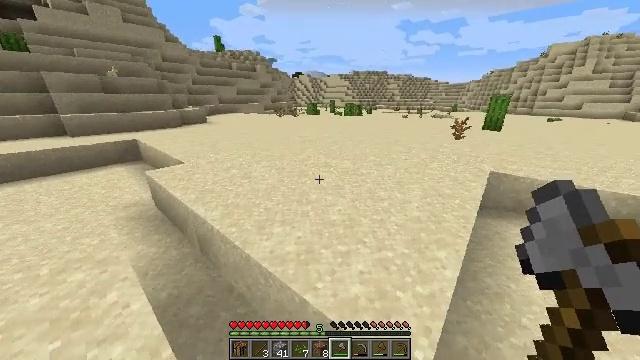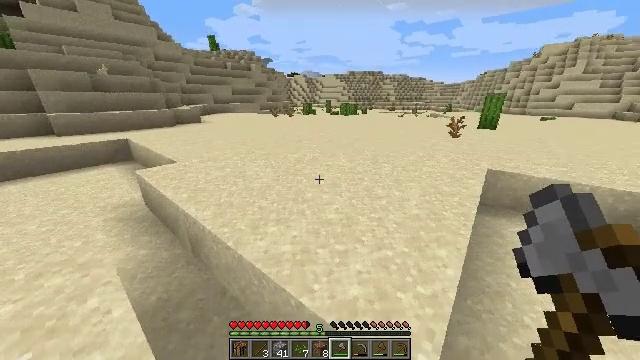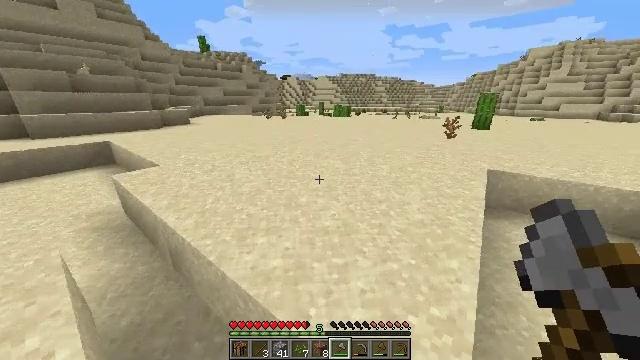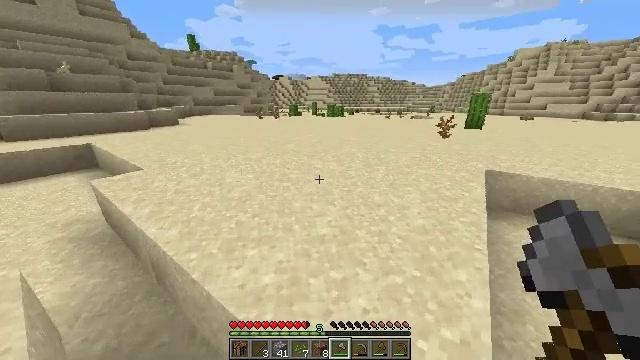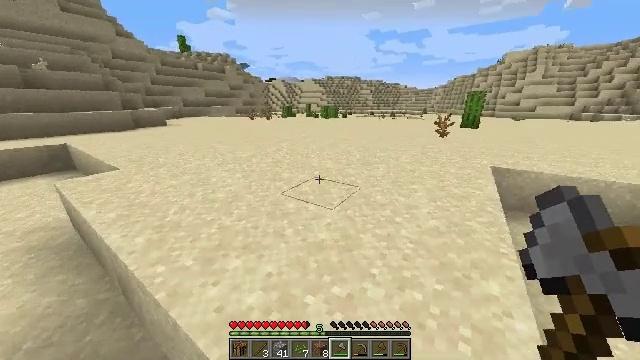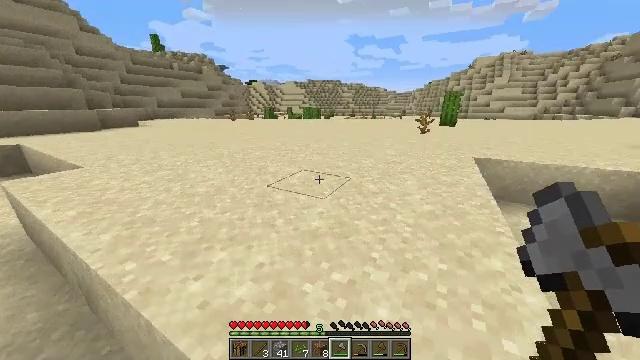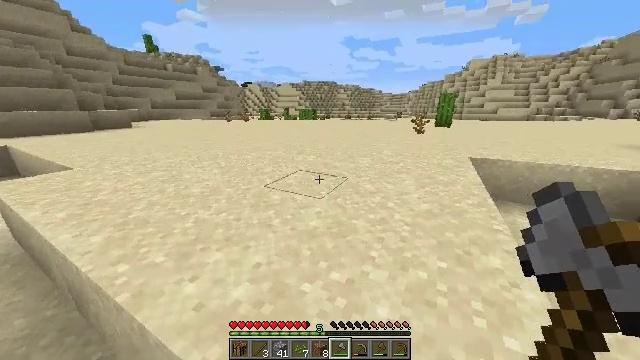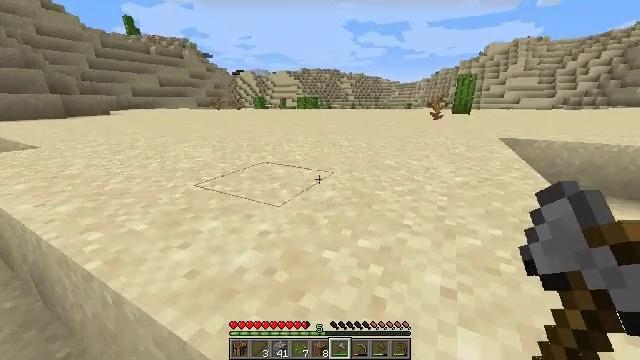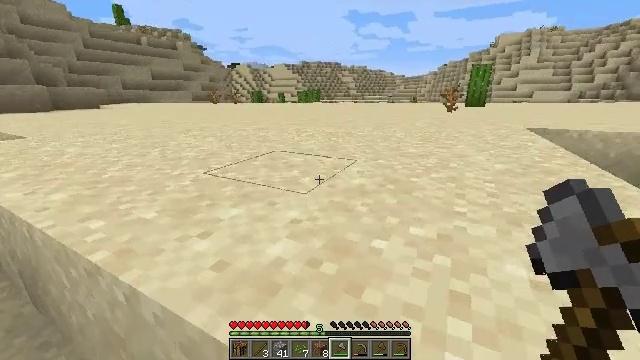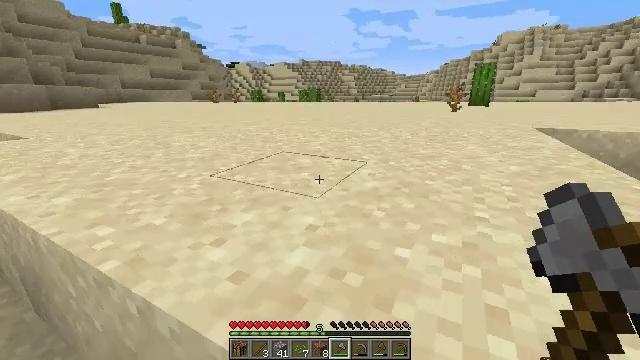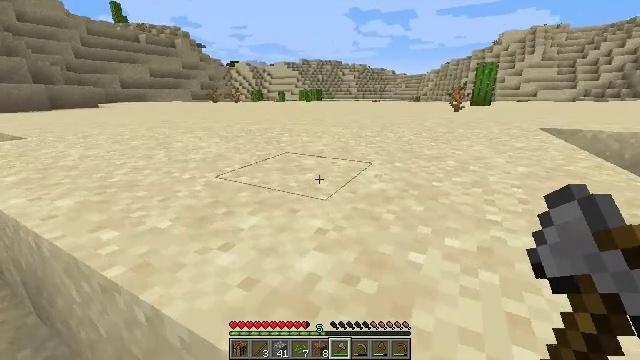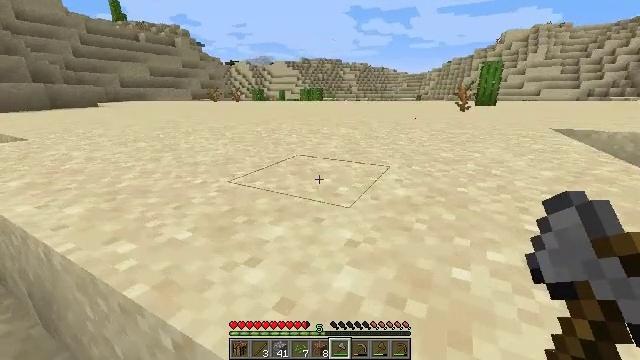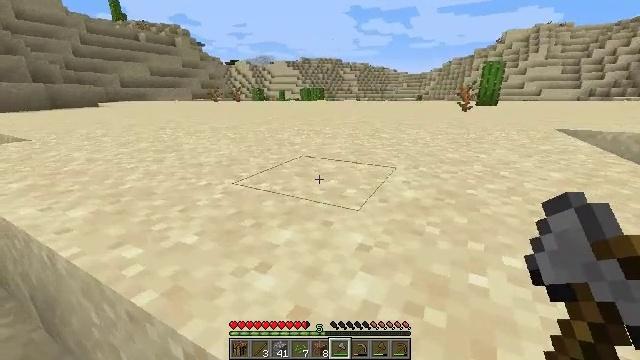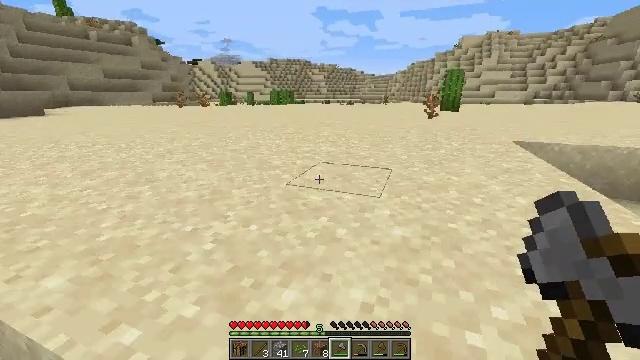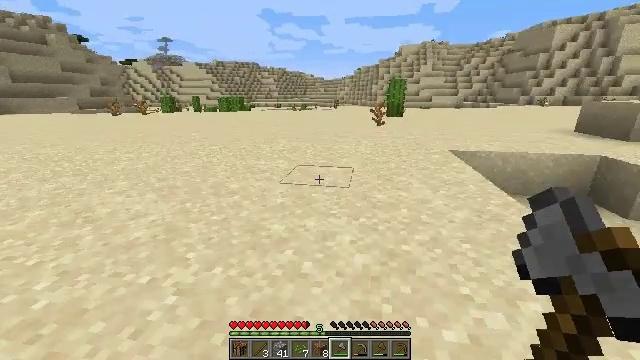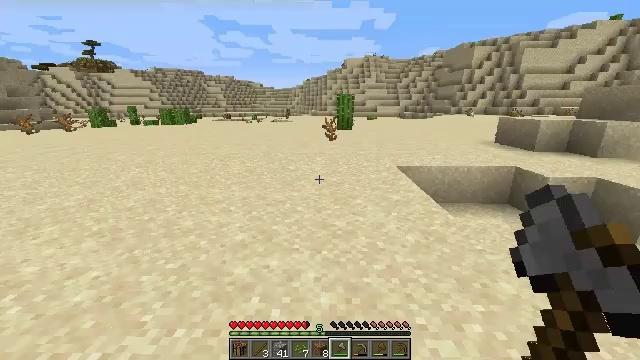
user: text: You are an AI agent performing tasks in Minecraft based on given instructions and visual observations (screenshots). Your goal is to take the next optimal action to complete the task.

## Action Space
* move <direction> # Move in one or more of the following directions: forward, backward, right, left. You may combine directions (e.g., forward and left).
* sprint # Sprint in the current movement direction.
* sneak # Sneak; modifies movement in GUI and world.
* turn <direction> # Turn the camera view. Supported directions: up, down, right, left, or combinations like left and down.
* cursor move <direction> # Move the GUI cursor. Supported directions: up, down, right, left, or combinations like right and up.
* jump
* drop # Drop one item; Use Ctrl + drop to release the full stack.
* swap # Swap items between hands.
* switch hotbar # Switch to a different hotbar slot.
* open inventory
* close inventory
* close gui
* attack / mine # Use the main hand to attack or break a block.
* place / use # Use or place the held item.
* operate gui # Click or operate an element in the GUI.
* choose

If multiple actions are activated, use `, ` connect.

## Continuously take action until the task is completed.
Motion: motion action
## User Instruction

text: Harvest the cactus plant.
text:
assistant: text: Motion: move forward, turn right, jump
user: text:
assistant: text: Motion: move forward, turn right
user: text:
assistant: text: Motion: move forward, turn right
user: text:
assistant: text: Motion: move forward, turn right
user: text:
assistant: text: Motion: move forward, turn right
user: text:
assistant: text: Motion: move forward, turn right
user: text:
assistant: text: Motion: move forward
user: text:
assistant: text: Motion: move forward
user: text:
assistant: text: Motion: move forward
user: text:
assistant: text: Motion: move forward
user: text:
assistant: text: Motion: move forward
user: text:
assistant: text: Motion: move forward
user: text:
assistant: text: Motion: move forward, turn right, jump
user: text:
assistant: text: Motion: move forward, turn right, jump
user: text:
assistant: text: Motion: move forward, turn right and up, jump
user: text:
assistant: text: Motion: move forward, turn right, jump
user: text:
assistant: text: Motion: move forward, turn right
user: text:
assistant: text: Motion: move forward
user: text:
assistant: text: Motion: move forward
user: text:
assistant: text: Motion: move forward
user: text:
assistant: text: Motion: no_op
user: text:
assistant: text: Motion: no_op
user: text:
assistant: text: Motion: move forward, turn left
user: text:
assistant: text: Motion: move forward, turn left
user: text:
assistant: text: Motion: move forward, turn left and up
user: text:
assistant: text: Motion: turn left
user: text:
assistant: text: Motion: no_op
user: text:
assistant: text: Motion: move forward
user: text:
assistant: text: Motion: move forward
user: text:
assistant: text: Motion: move forward